Breast ultrasound image
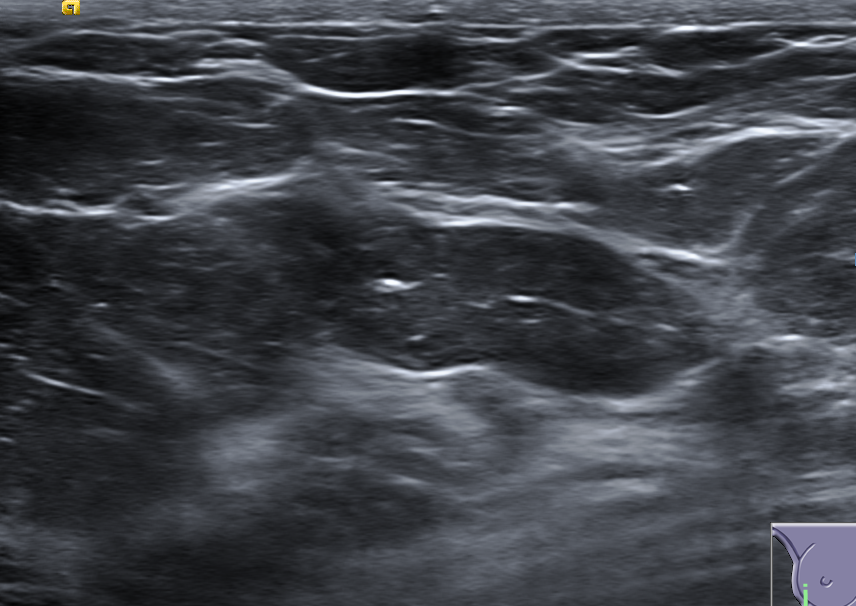
Diagnosis: normal